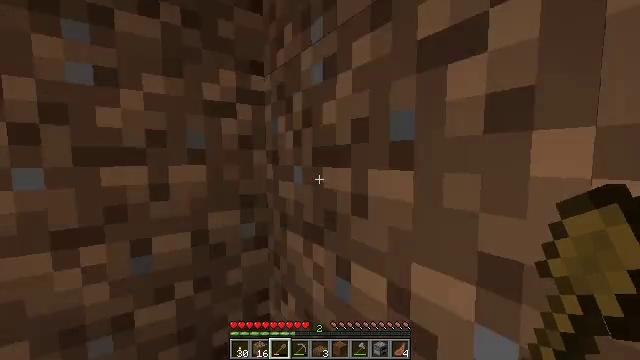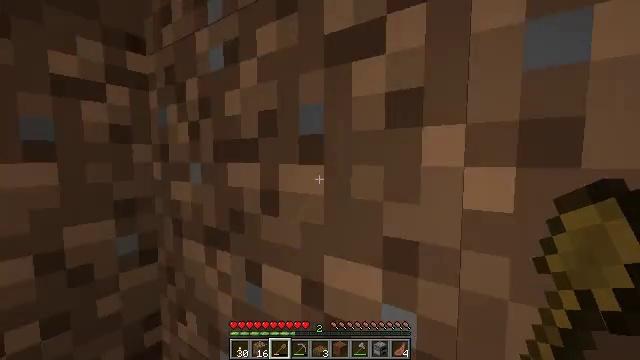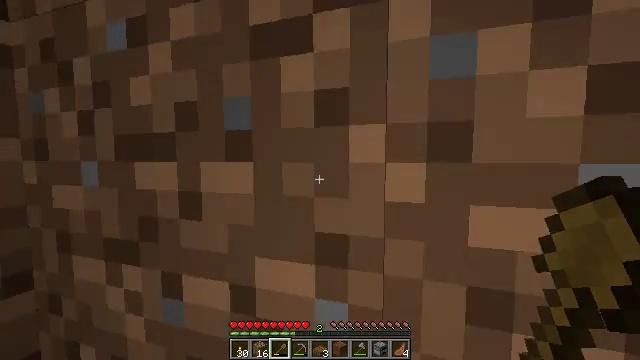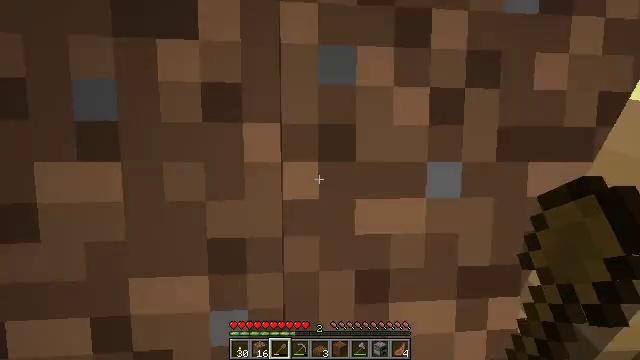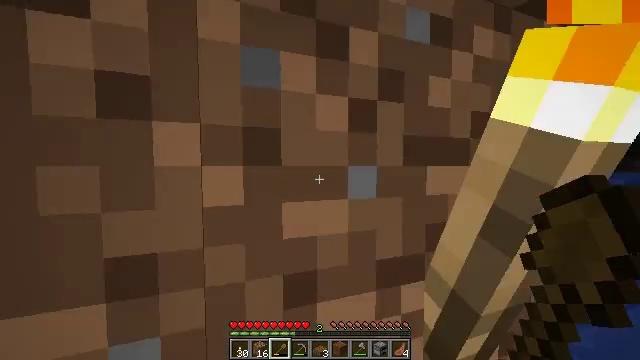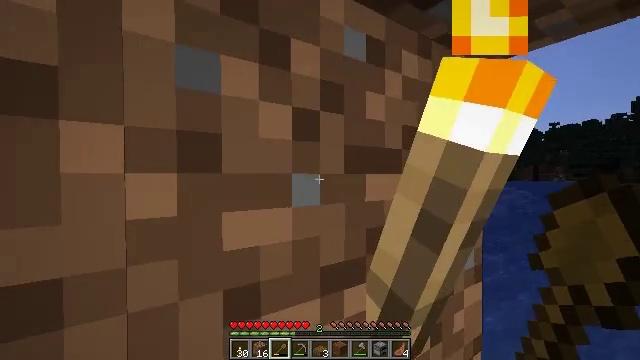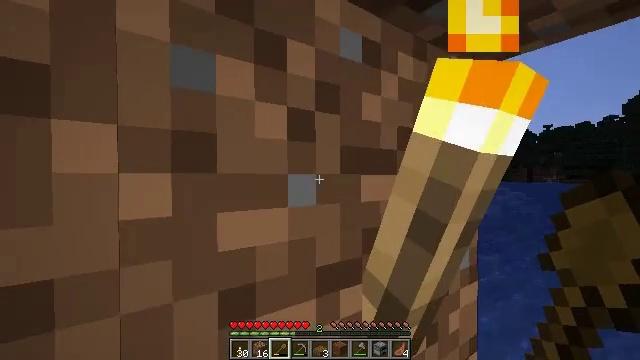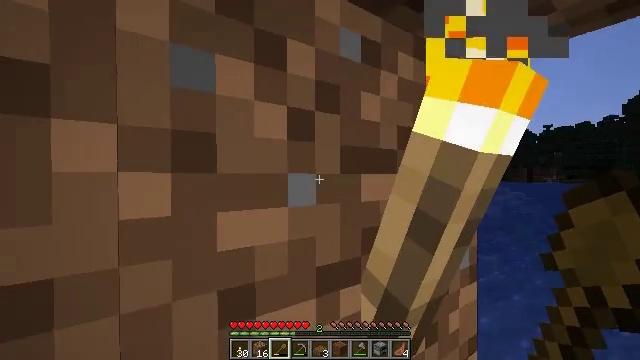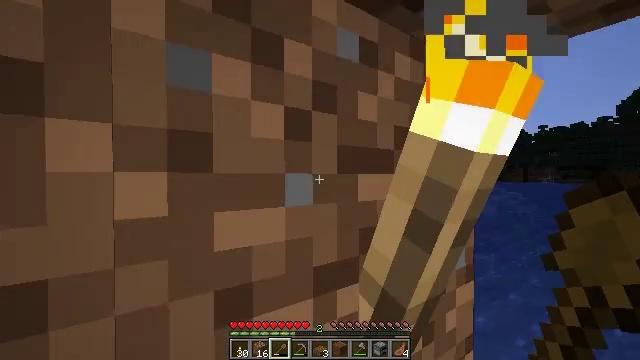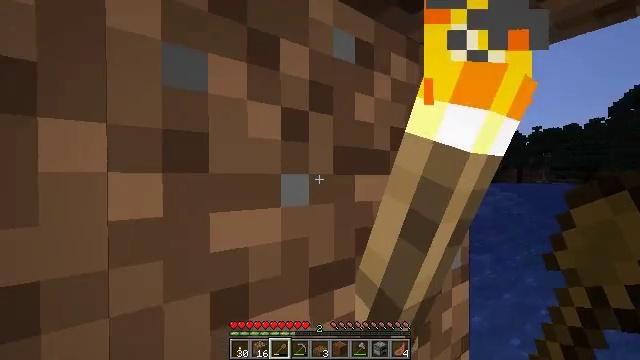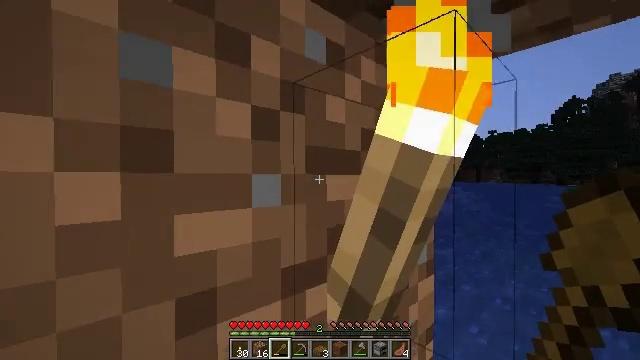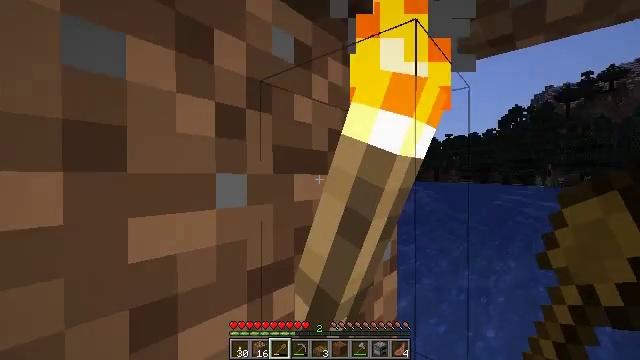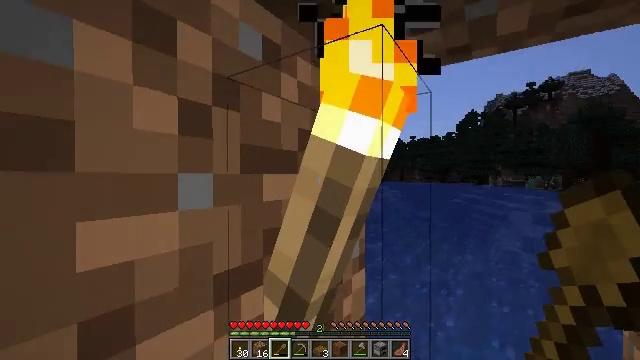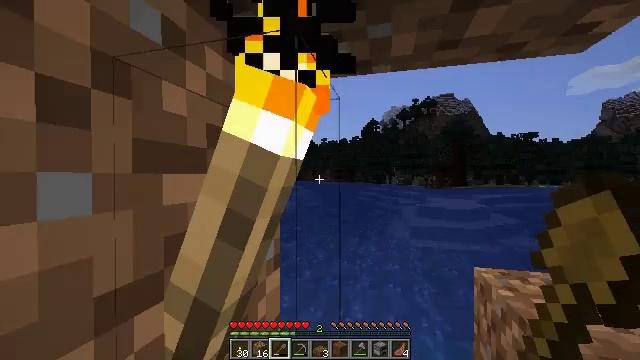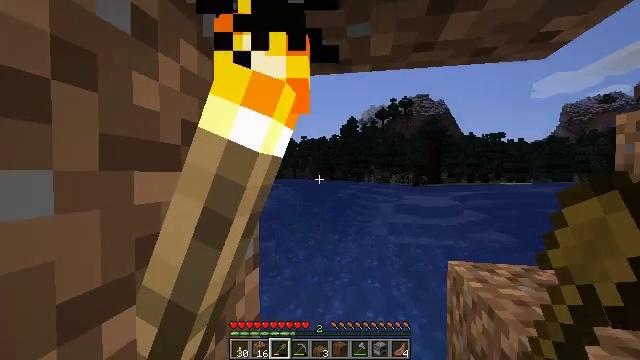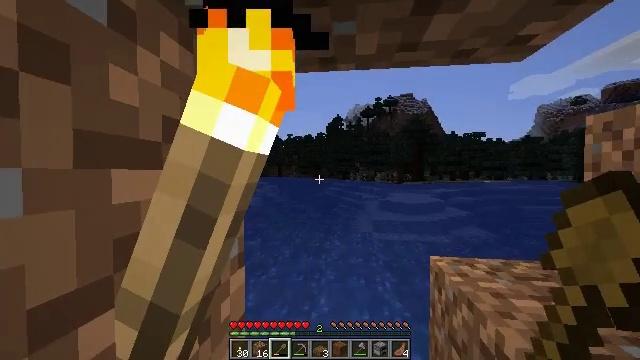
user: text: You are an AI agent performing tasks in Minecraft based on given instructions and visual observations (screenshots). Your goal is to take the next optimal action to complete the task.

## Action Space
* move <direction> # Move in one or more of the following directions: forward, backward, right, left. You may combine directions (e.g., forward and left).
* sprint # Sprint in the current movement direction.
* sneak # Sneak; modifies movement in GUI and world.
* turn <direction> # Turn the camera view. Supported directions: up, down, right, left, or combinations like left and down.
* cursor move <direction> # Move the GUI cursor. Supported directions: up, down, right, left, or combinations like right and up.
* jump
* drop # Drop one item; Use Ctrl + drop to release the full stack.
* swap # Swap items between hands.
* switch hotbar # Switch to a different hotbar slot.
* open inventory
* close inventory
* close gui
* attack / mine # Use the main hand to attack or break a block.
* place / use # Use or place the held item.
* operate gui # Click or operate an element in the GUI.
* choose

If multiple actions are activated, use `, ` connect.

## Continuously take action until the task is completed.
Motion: motion action
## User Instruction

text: Take down the wall torch for reuse.
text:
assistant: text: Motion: turn right
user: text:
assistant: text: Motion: turn right
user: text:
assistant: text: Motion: turn right
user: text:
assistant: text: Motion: turn right and up
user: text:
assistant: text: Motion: turn right and up
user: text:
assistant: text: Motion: no_op
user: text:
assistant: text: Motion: no_op
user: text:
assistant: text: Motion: no_op
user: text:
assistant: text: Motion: no_op
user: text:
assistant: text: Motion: turn right
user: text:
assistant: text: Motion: turn right
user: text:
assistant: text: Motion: turn right
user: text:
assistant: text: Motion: turn right
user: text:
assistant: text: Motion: turn right
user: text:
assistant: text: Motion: turn right
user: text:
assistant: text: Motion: no_op
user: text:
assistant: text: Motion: no_op
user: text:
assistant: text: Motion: no_op
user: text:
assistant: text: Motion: no_op
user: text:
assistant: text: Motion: no_op
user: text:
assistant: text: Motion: no_op
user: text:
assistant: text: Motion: turn left and down
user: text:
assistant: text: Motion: turn left and down
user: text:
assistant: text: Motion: turn left and down
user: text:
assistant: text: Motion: turn left and down
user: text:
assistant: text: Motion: turn left and down
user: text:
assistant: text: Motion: turn left and down
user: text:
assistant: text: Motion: turn left
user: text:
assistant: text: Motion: no_op
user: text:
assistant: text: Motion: no_op